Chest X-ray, PA view. Patient: 20 years old, sex M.
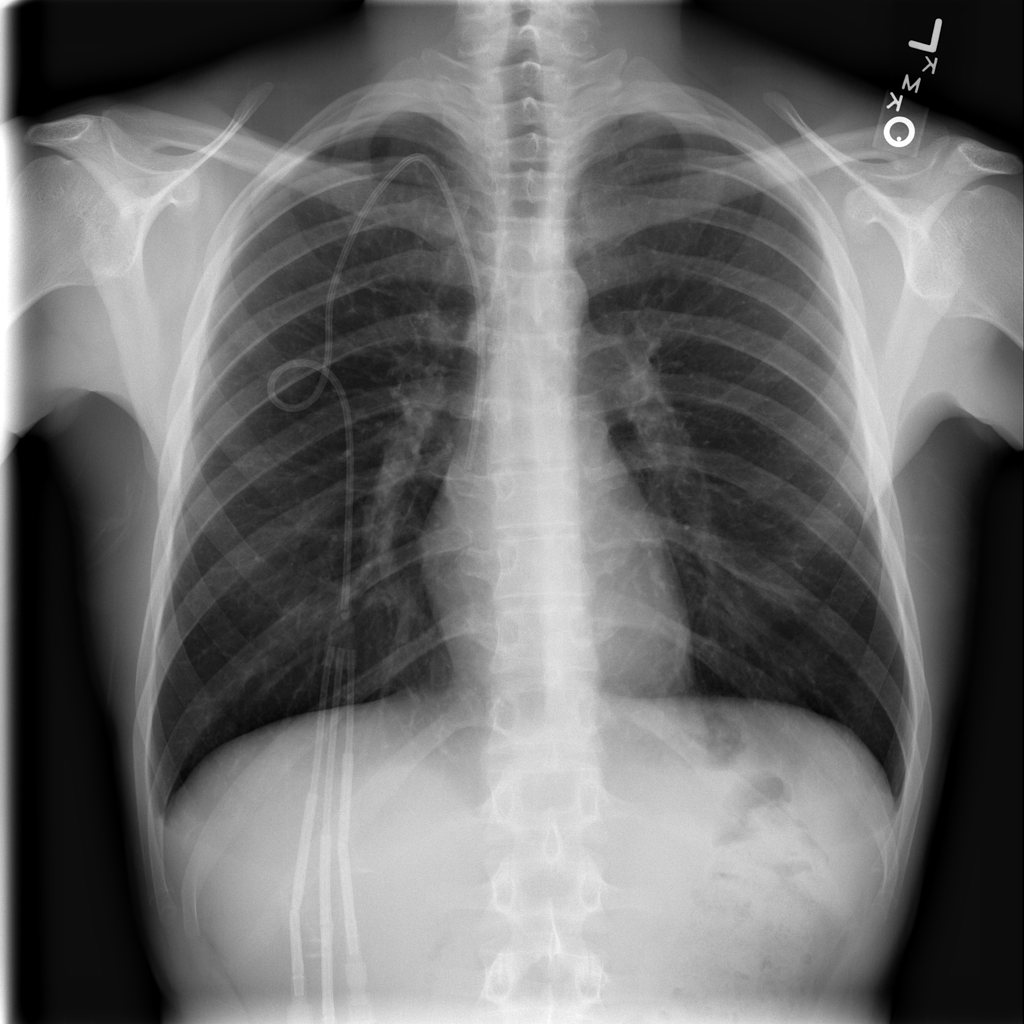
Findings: No Finding